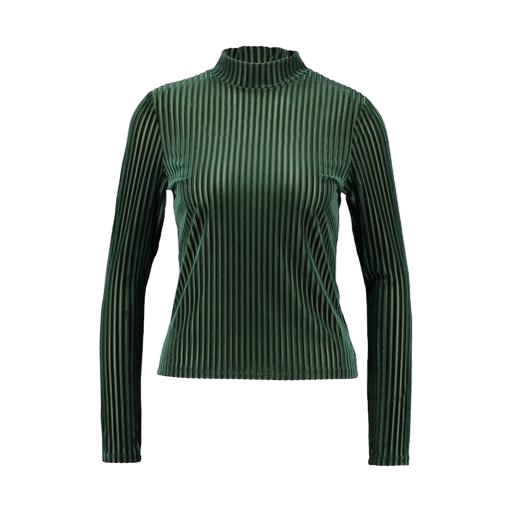
green polo-neck top, green women's striped long-sleeve t-shirt, green plus size mock-neck top only macy, white background